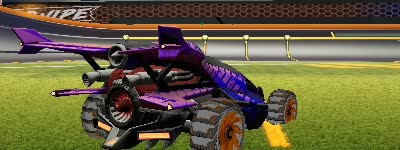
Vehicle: aftershock